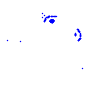
Particle: electron